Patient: sex F, age 58
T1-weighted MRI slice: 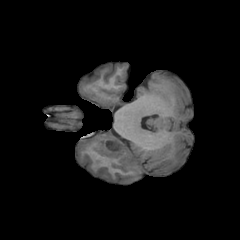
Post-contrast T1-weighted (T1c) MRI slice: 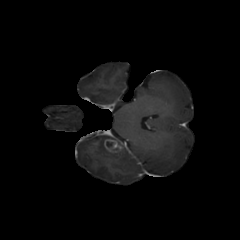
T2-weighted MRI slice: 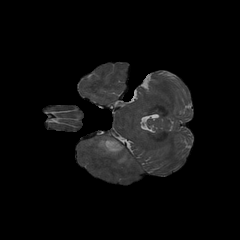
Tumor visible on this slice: yes
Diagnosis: Glioblastoma, IDH-wildtype
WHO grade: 4